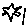
Label: star